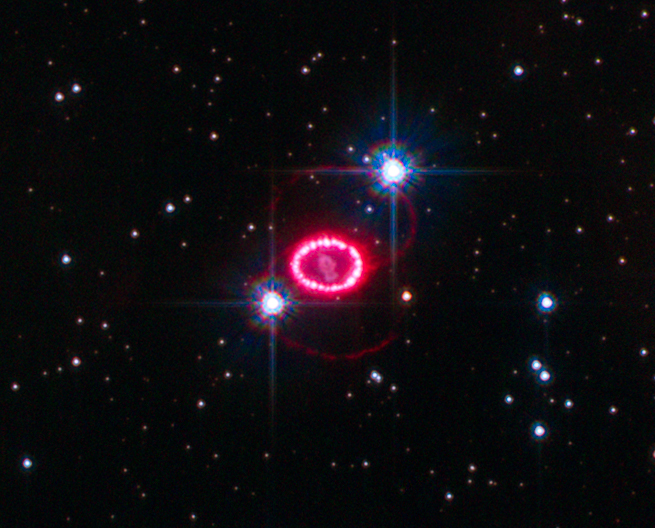
New Hubble Observations of Supernova 1987A Trace Shock Wave New Hubble Observations of Supernova 1987A Trace Shock Wave, space, supernova, hubble, hst, goddardspaceflightcenter, supernova1987a